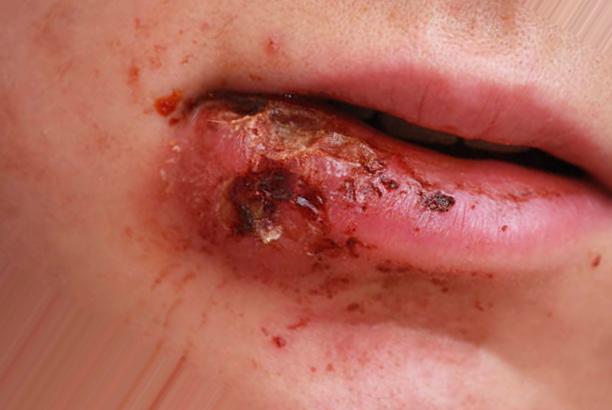
Condition: Mouth Ulcer